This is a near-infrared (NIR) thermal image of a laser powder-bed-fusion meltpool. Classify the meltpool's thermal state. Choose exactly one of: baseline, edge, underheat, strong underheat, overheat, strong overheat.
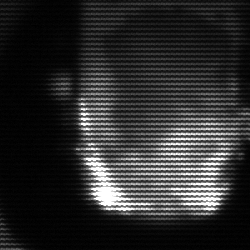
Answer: baseline